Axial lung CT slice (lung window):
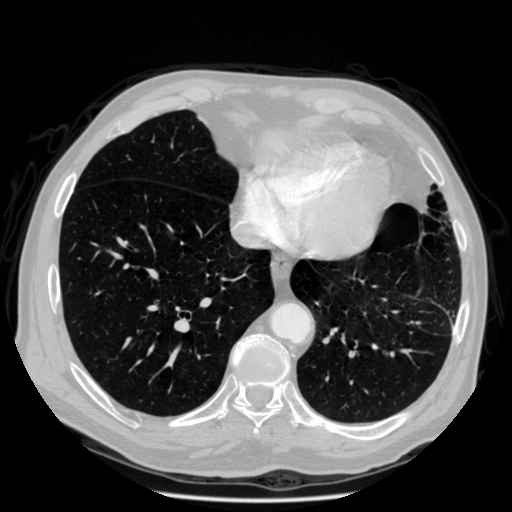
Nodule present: no